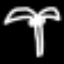
Label: palm tree